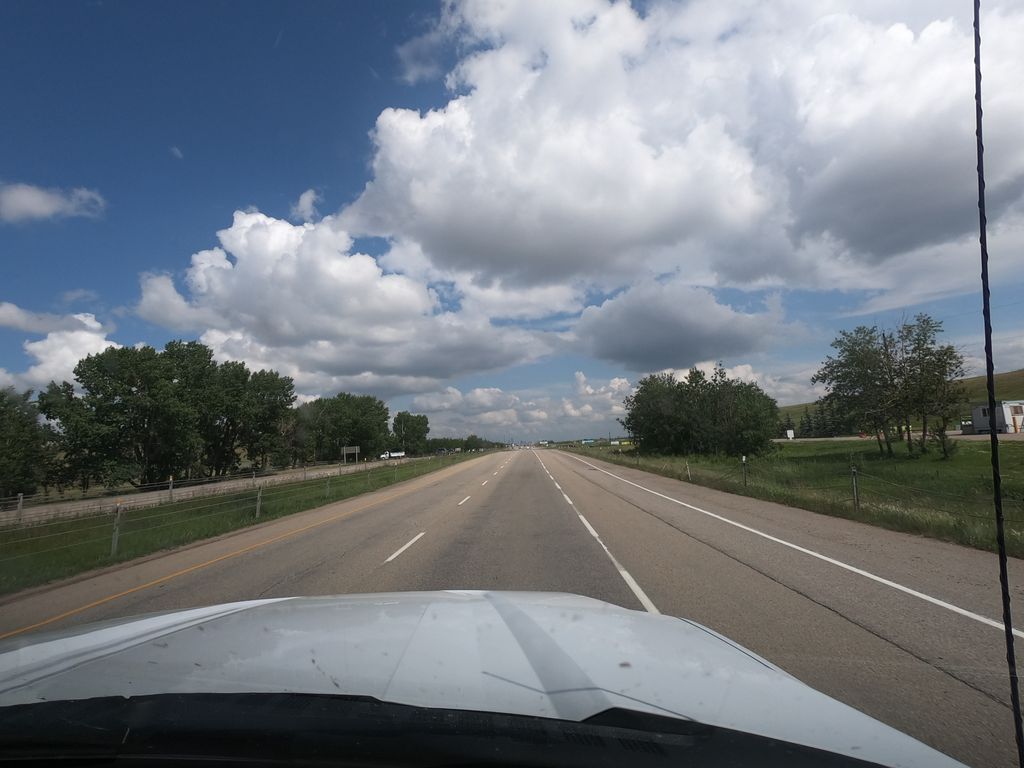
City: edmonton